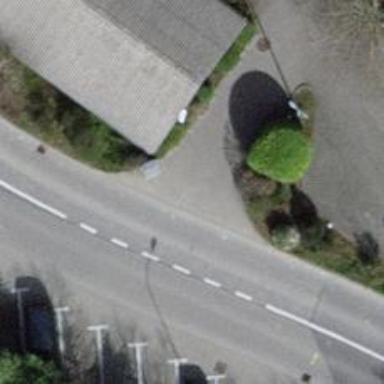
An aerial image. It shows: Driveway.